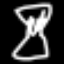
Label: hourglass